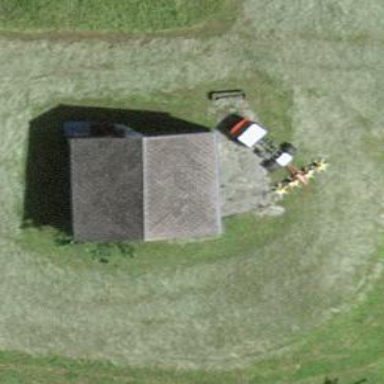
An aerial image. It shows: Farm auxiliary building.